Question: I'm plotting data in matplotlib that the user can interact with via a lasso, which is internally represented as a list of vertices that make up a polygonal chain. What I would like to be able to do is to trim lassos as illustrated in this highly professional picture:

Formally, I have a list of vertices in the Euclidean plane, and I would like to find two vertices that are not adjacent in the list such that
- their difference in both x and y direction is each below a certain threshold (I was thinking 1% of the axis range visible in the the figure where I'm lassoing)- the number of vertices lying between them in the list is maximized
If no such pair exists, the lasso will be discarded altogether.
The naive approach is 'O(n^2)', where 'n' is the length of the list: for each number of vertices '1 <= i <= n - 2', check each pair of vertices exactly 'i' indices apart, and for the highest 'i' where a suitable pair exists, select the first pair that is found.
That might even be tolerable complexity-wise since some basic tests showed that the lassos will rarely exceed 500 vertices, and more than roughly 1000 can probably be ruled out altogether. Still, it seems to me I should be able to do better than this.
Is there an algorithm that runs in less than O(n^2) and finds the indices of the desired pair, if it exists?
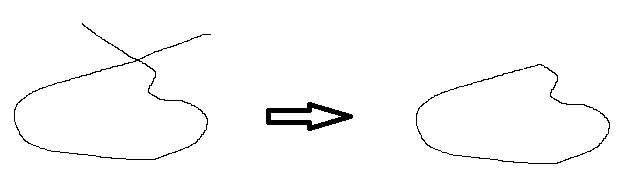
Answer: 1. you can test for line intersections this is O(n^2) with naive approach if you segmentate the lines into segments then the complexity became much better see Implementing Hoey Shamos algorithm with C# for this and other approaches in better complexities then O(n^2)
2. you can exploit periodicity of loop closed loop is similar to circle so the x axis goes through the same point twice and the y axis too. So remember starting x,y loop through all lines and when x or y gets near the starting point (just single axis not booth whichever first) then stop. This is O(n) now just test for intersection around the line you stop and forward from start point up to some treshold distance. If no intersection found do this again with the other axis stop point. The test is still O(m^2) but this time m<<n
3. you can integrate the angle compute center as average point O(n) now loop through lines from start and compute angle its covering in a lasso circle (from center) add it up to some variable and when reach 360 degrees stop. Do the same from end. Now you have selected the inner part of the loop so test only lines from the stop points to start/stop of lasso
1. compute bounding box of lasso need min,max of x,y coordinates let call them x0<=x1,y0<=y1 this is done easy by single for loop in O(n)
2. allocate and compute line counters per coordinate you need 2 arrays int cntx[x1-x0+1],cnty[y1-y0+1] if you have floating coordinates truncate to some grid/scale. Do not forget to clear the values to zero. The computation is easy for any rendered pixel(x,y) of the lasso. Increment counter cntx[x-x0]++; cnty[y-y0]++; do not increment on endpoint (to avoid duplicate increments). This is also O(n)
3. find first line from start that has more than 2 lines per coordinate let it be i0
4. find next line after it that has less or equal lines then 2 per coordinate let it be i1
5. do the same from end and call the indexes j0,j1
6. find the intersection now you need to check just intersection between any line from <i0,i1> against any line from <j0,j1> this is O(n^2)
Here an example:

hand drawed lasso in mine editor (sadly does not support images). On left side you see blue lines (lines count > 2) and on sides there is graphs for 'cntx,cnty' contents. The right side is computed selection '(i0,i1),(j0,j1)' in red
'''
int i,i0,i1,j0,j1;
int a,x,y,x0,y0,x1,y1;
int *cntx,*cnty;
List<int> pnt; // laso points (x,y,flag)
// bounding box O(n) and reset flags
x=pnt[0]; x0=x; x1=x;
y=pnt[1]; y0=y; y1=y;
for (i=0;i<pnt.num;)
{
x=pnt[i]; i++;
y=pnt[i]; i++;
pnt[i]=0; i++;
if (x0>x) x0=x;
if (x1<x) x1=x;
if (y0>y) y0=y;
if (y1<y) y1=y;
}
// allocate and compute counter buffers (count how many line at x or y coordinate)
cntx=new int[x1-x0+1];
cnty=new int[y1-y0+1];
for (x=x0;x<=x1;x++) cntx[x-x0]=0;
for (y=y0;y<=y1;y++) cnty[y-y0]=0;
x=pnt[0];
y=pnt[1];
for (i=0;i<pnt.num;)
{
a=pnt[i]; i++;
for (;x<a;x++) cntx[x-x0]++;
for (;x>a;x--) cntx[x-x0]++; x=a;
a=pnt[i]; i++; i++;
for (;y<a;y++) cnty[y-y0]++;
for (;y>a;y--) cnty[y-y0]++; y=a;
}
// select sections with 3 lines (trimable)
for (i=0;i<pnt.num;)
{
x=pnt[i]; i++;
y=pnt[i]; i++;
if ((cntx[x-x0]>2)||(cnty[y-y0]>2)) pnt[i]=1; i++;
}
// select trim areas from start (i0,i1) and from end (j0,j1)
for (i=0 ;i<pnt.num;) { i0=i; i++; i++; a=pnt[i]; i++; if ( a) break; }
for ( ;i<pnt.num;) { i1=i; i++; i++; a=pnt[i]; i++; if (!a) break; }
for (i=pnt.num;i>0 ;) { i--; a=pnt[i]; i--; i--; j1=i; if ( a) break; }
for ( ;i>0 ;) { i--; a=pnt[i]; i--; i--; j0=i; if (!a) break; }
delete[] cntx;
delete[] cnty;
'''
- 'pnt[pnt.num]'- 'pnt[0]=x(0),pnt[1]=y(0),pnt[2]=flag(0),pnt[3]=x(1),...'at the end the 'i0,i1,j0,j1' contains the trimable point/lines selection so it is part where at least 3 parallel lines exist and from that selected just first from start and end. Hope it is clear enough now.